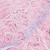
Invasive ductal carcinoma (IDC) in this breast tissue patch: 0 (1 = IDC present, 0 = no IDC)